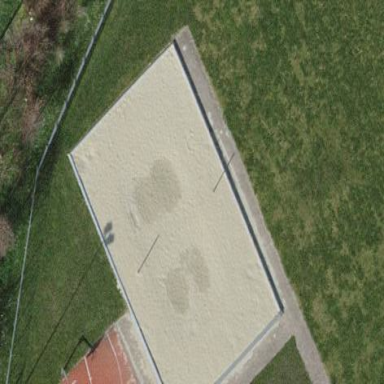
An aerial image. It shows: Volleyball pitch for leisure land.